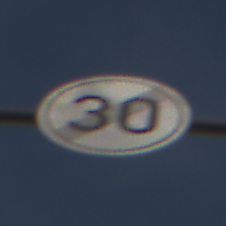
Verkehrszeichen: EndeGeschwindigkeit30
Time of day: MorningAfternoon
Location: Outdoor (Special)
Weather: PartlyCloudy
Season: NotSpecified
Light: Natural